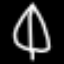
Label: leaf